RGB frame:
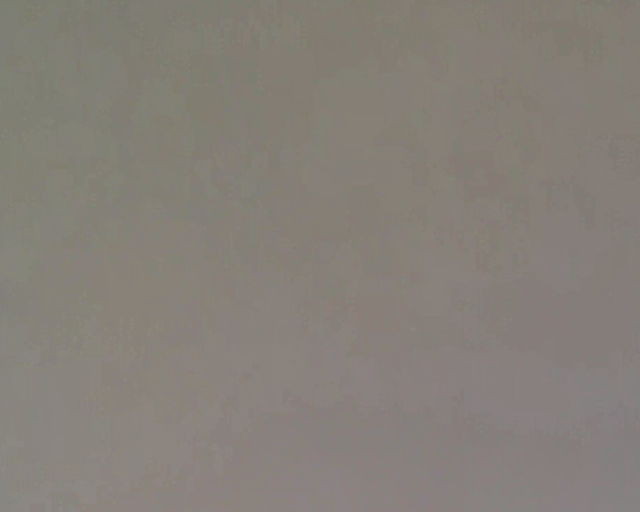
Thermal frame:
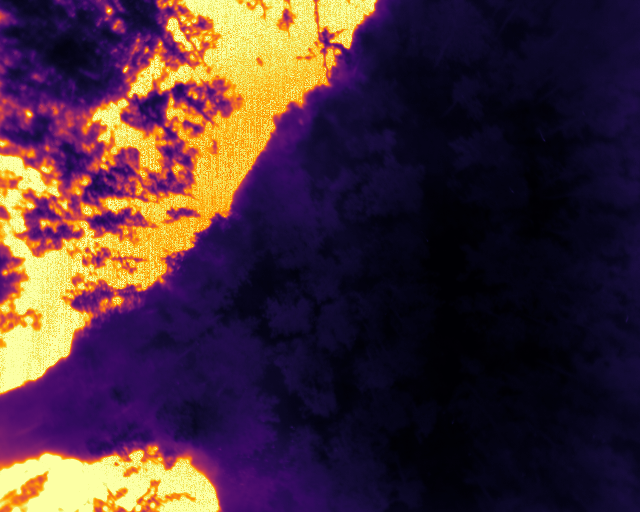
Captured: 2026-02-27 02:37:32
Pixels at or above 80 °C: 84467 (fraction of frame: 0.2578)